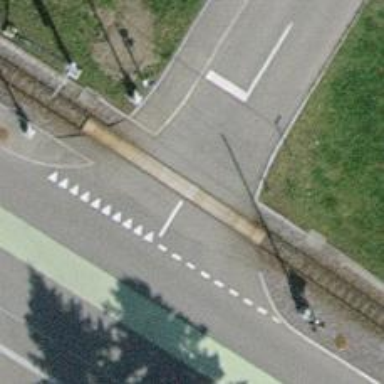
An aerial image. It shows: Level crossing on the railway with lights and full barrier.